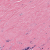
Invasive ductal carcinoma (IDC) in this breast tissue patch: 1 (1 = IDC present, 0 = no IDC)